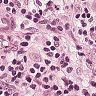
Metastatic tissue present: yes